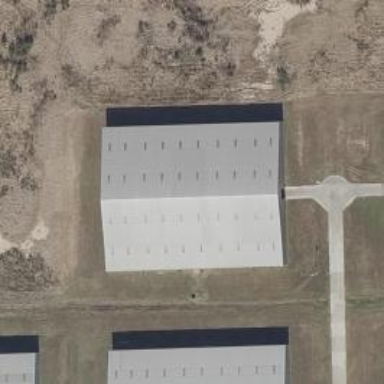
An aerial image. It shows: Warehouse building.